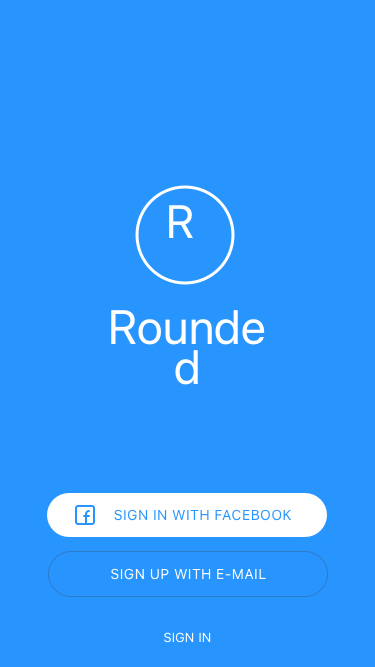
Text in this UI design:
Sign in with Facebook
Sign up with e-mail
Sign in